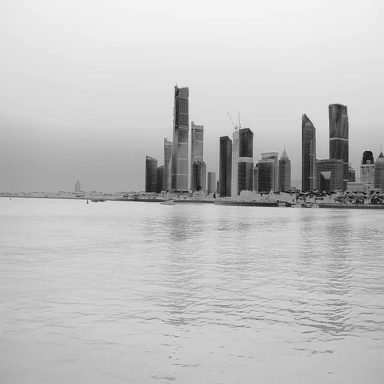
There are two objects shown in the infrared image, including a container_ship, and a canoe.